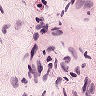
Metastatic tissue present: no